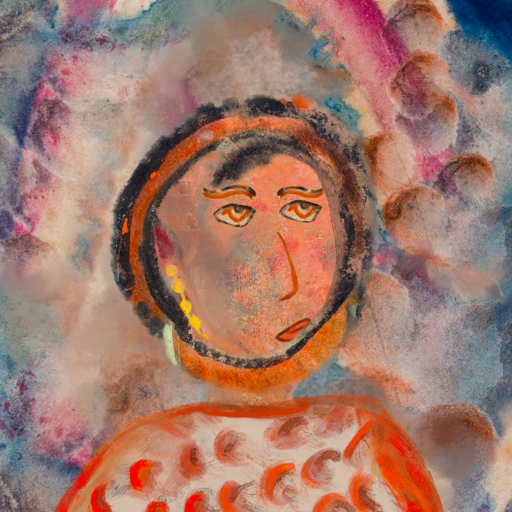
Background: Rupkatha, Head And Neck Side: Irani, Face Side: Experience, Bust: Rupkatha, Hair Side: Childish, Head Accessory: Blank, Second Necklace: Blank, Necklace: Blank, Baby: Blank